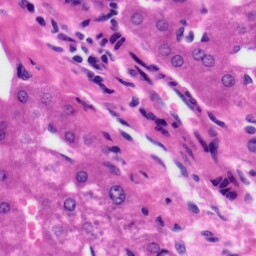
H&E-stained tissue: Liver